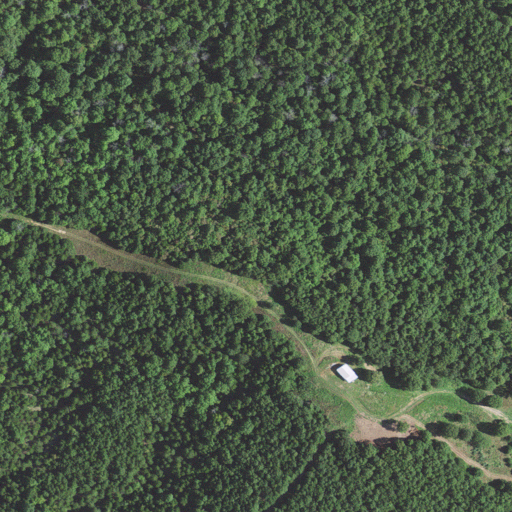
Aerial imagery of mountain in Arkansas named Three Brothers containing deciduous forest, mixed forest, evergreen forest, pasture, and low intensity development